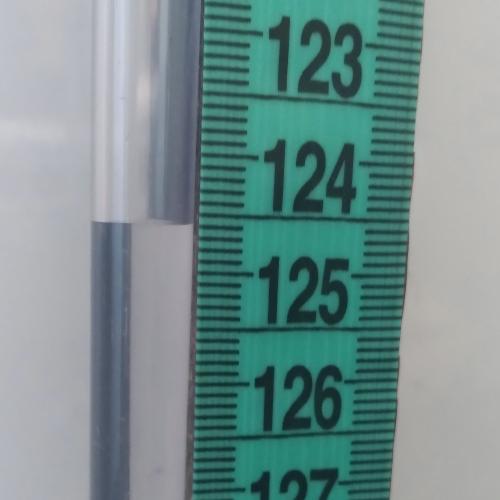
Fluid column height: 124.6 cm